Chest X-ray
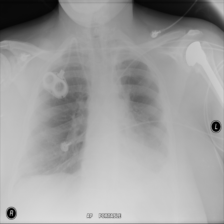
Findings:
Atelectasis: negative
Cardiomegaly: negative
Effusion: negative
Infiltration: positive
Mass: negative
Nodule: negative
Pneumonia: negative
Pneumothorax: negative
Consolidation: negative
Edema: negative
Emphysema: negative
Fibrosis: negative
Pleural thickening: negative
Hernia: negative